Question: I am running Xamarin Studio 4.2.3 on Windows. I have it set to show the autocomplete window automatically when typing... so for instance, when I type cw the following appears:

The editor will allow me to choose CswWriter from the list and press either or to replace the cw with CswWriter.
... it will not allow me to choose the snippet from the dropdown. I also dug through the Key Bindings dialog looking for the ability to bind something like "Expand Snippet" to a key and did not see it.
Anyone know what's going on? How do I expand the snippet?
I CAN bind a key to "Insert Template...", which pops up another autocomplete-like window with only code snippets in it... but why put them in the normal autocomplete if it won't actually let you choose them?
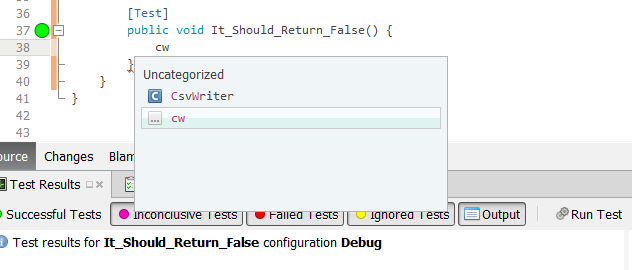
Answer: Xamarin Studio has similar behaviour to Visual Studio. To expand the snippet you need to press tab when the completion window is closed.
When you type in cw, the auto-completion window is displayed, pressing tab will then complete the text, in this case cw, which you have already written. Now if you press tab again the code snippet will be expanded.
The first tab key press in your example is a bit confusing since you have already typed in the full text, however for longer code snippet names (e.g. 'prop' and you have typed in just 'pr'), it is less confusing since you will complete the text for the code snippet with the initial tab key press, then pressing tab again will expand it.
Visual Studio displays the message "Press TAB twice to insert the snippet" in the code completion window to make it more obvious what you need to do.